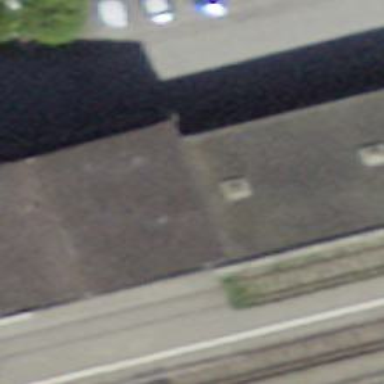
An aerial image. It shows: Railway station.